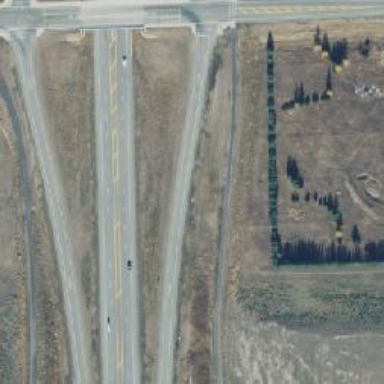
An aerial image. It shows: Trunk link highway.